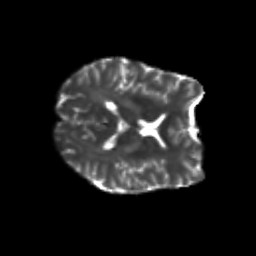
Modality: T2w
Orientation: axial
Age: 24
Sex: male
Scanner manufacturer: siemens
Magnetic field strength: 3 T
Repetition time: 3.5 s
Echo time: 0.113 s